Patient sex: M
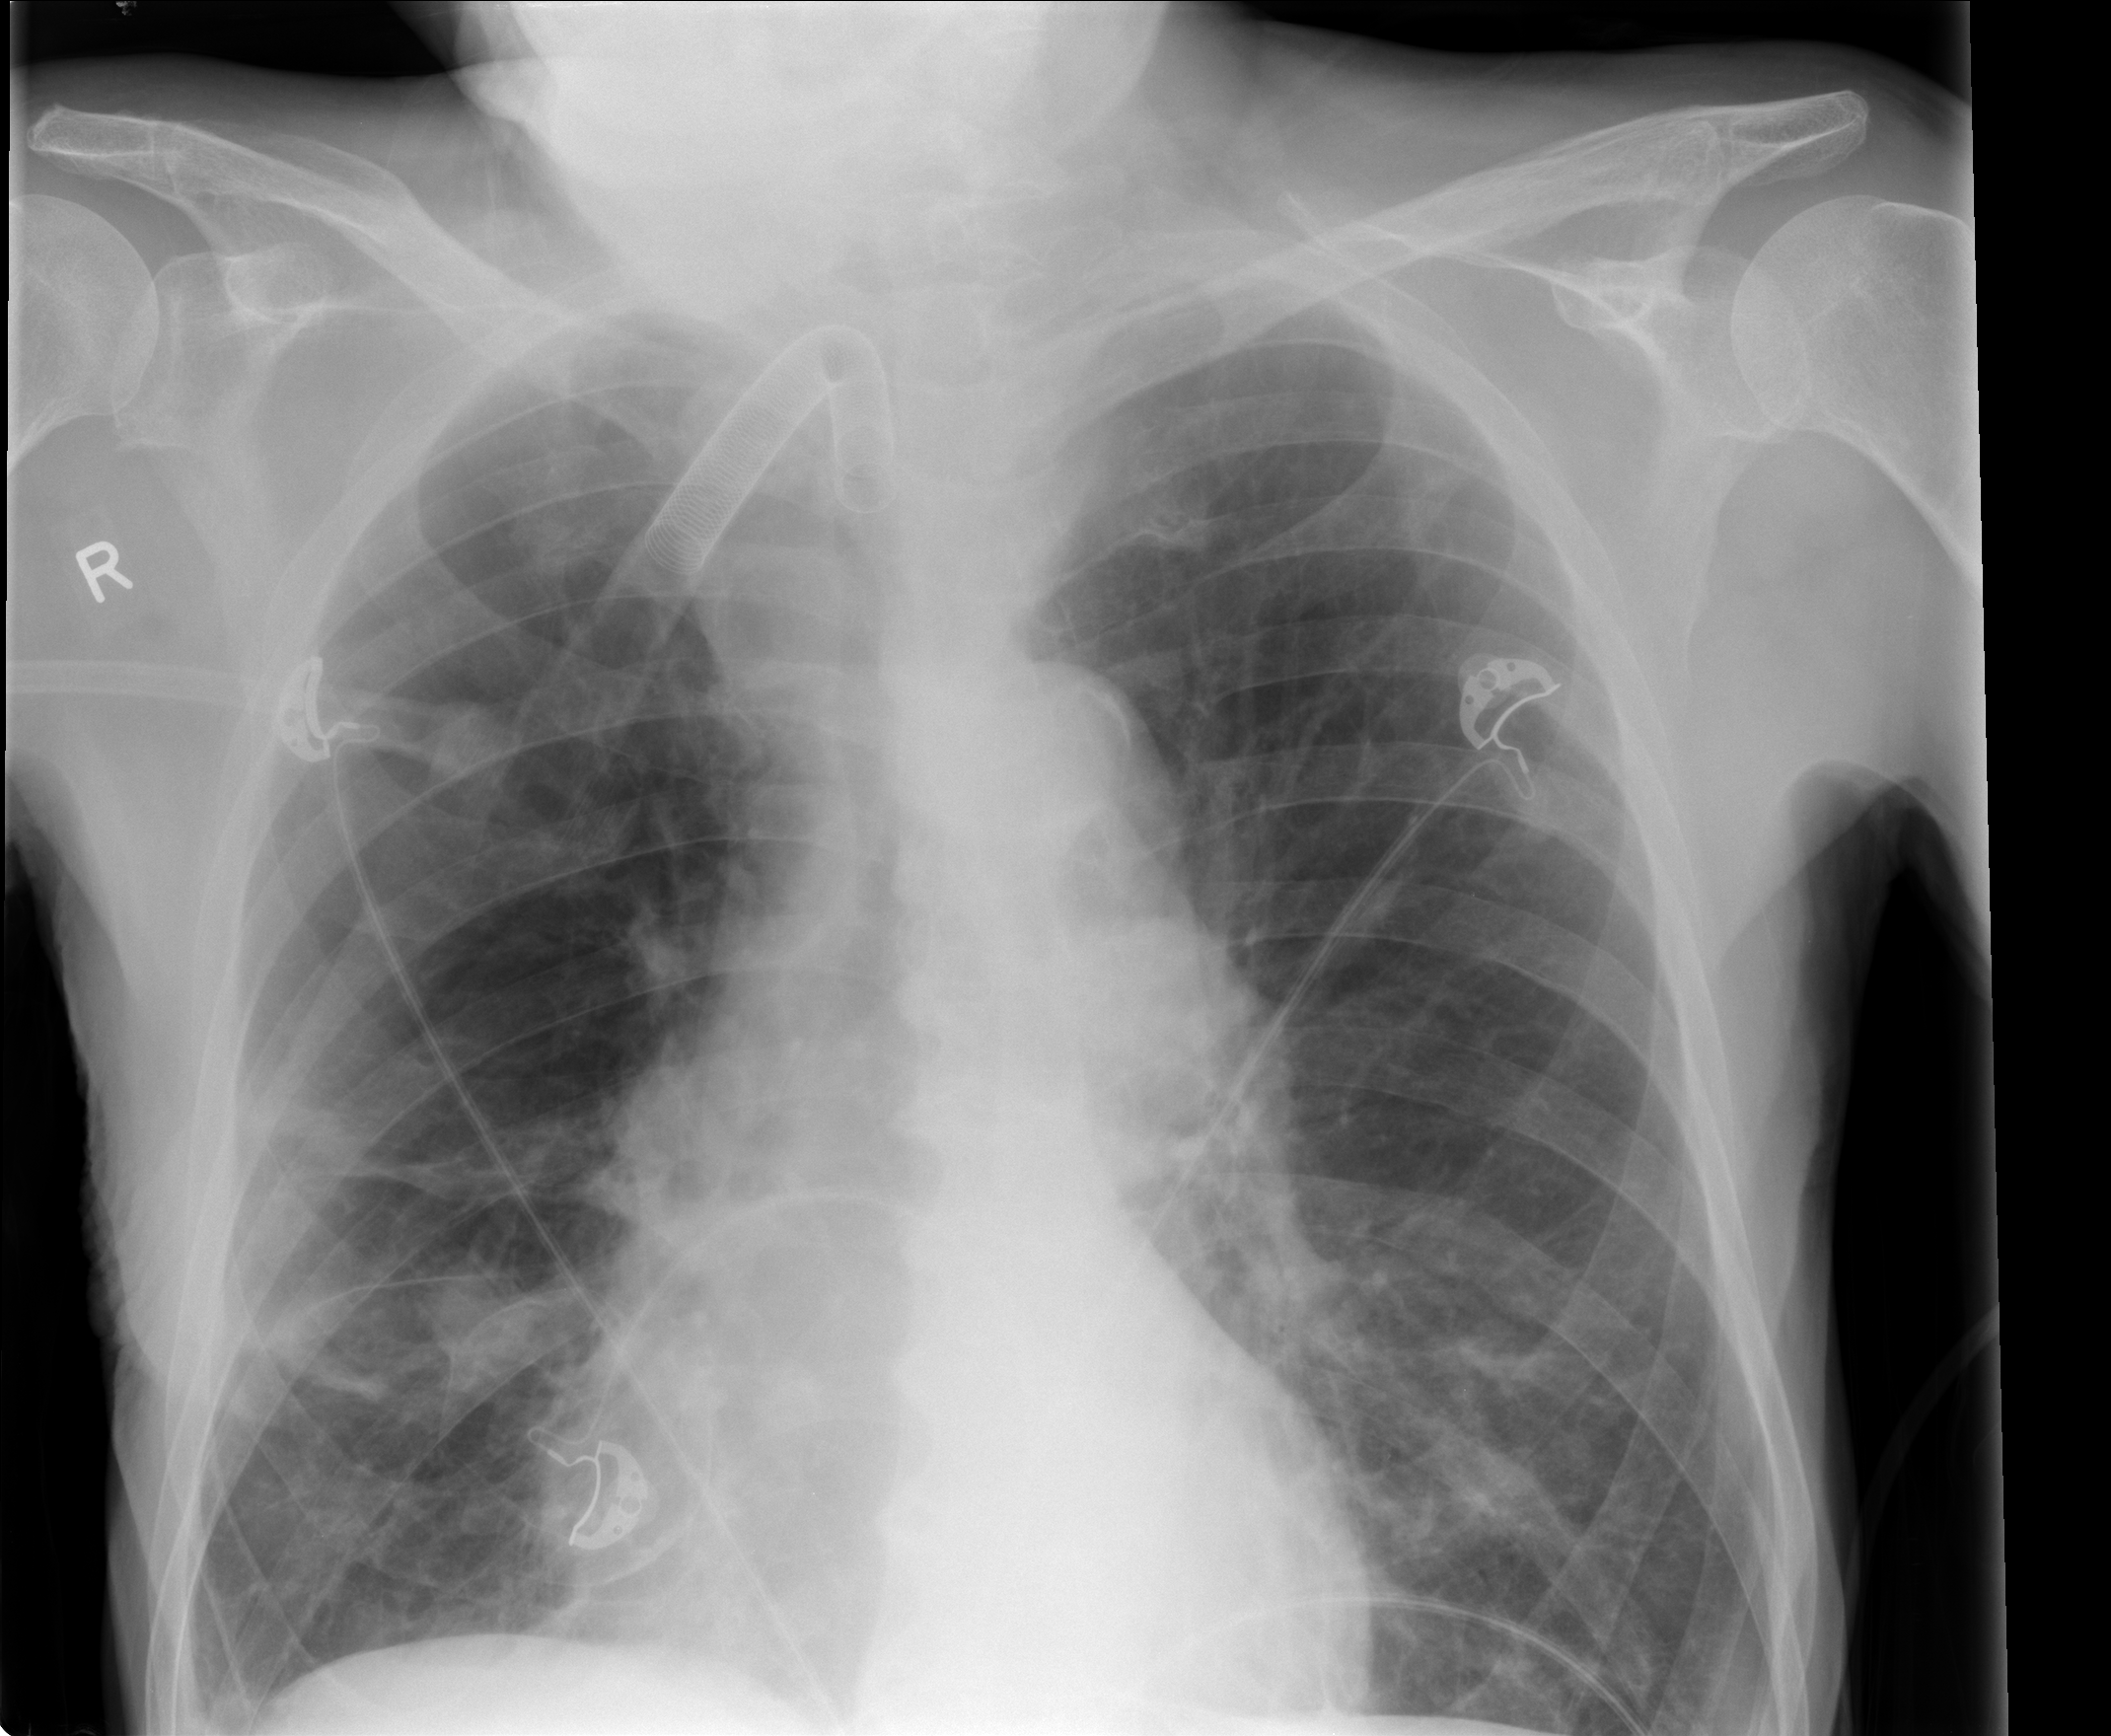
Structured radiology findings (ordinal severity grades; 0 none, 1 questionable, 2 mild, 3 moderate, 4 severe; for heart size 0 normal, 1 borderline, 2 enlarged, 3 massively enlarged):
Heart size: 0
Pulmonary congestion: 0
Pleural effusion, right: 0
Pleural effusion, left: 0
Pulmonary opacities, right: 0
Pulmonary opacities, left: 2
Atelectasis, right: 2
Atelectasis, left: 0